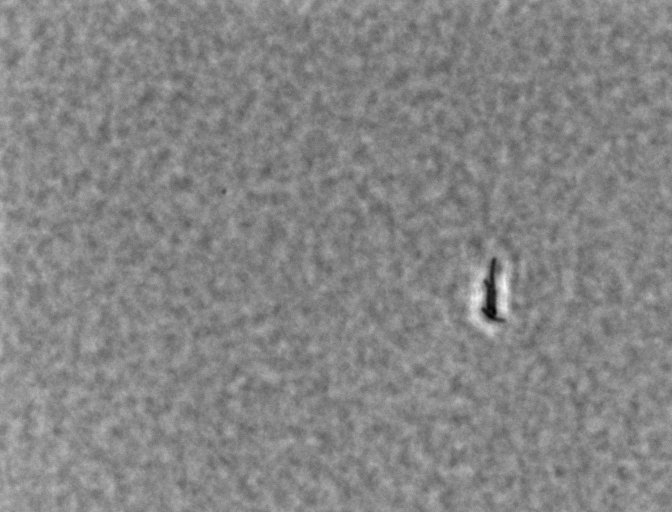
Bacillus coagulans